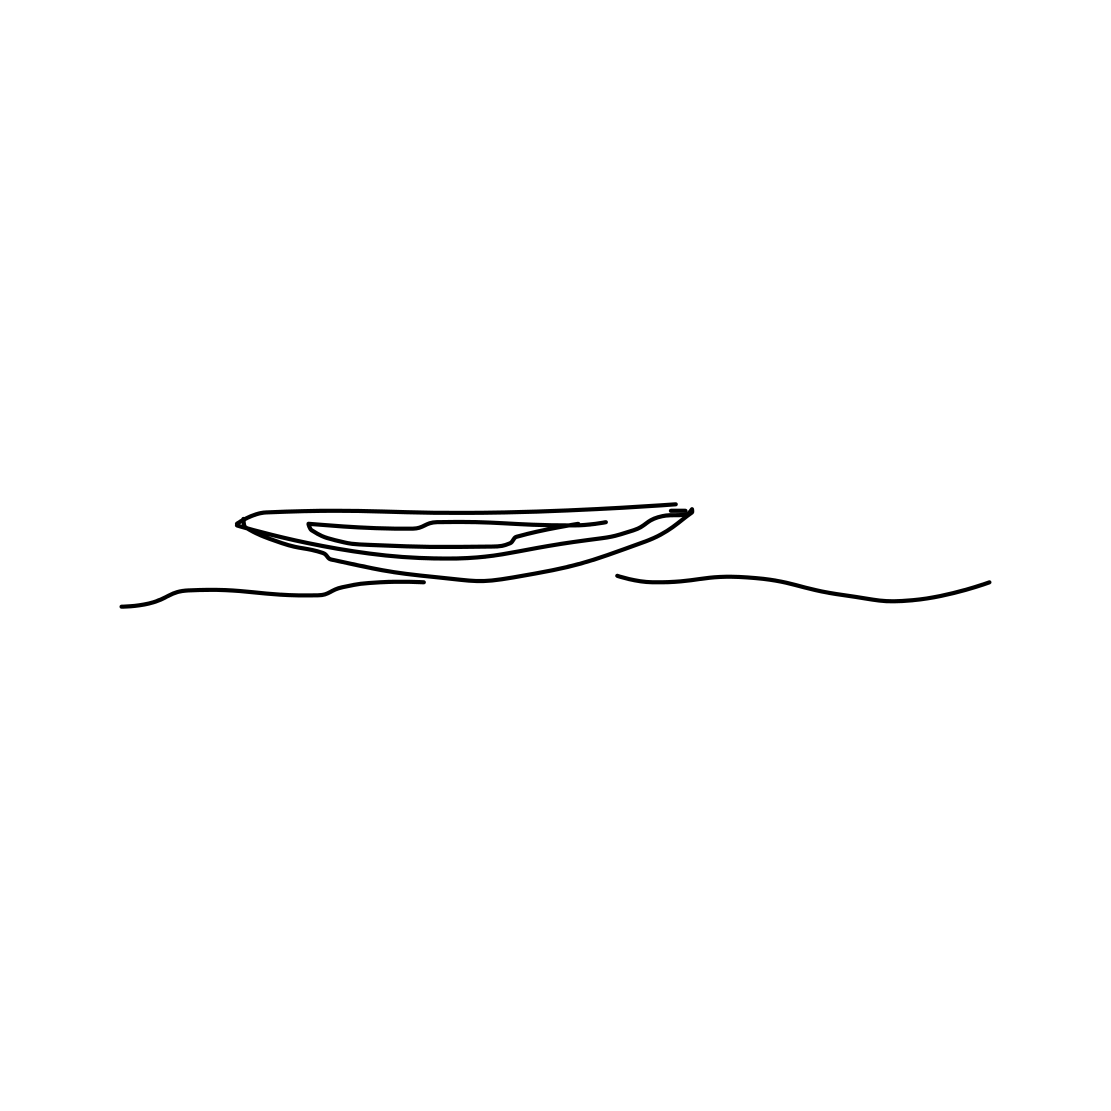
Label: canoe